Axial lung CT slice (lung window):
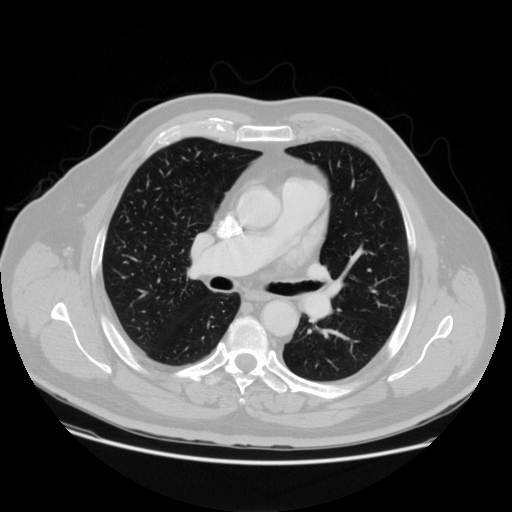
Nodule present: no